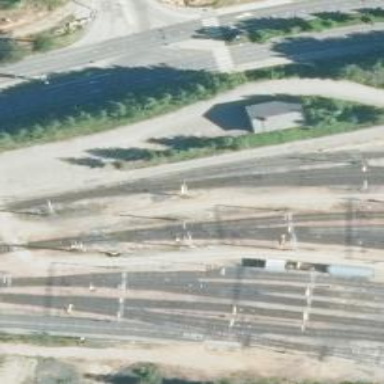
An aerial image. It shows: Electrified rail siding with contact line.